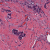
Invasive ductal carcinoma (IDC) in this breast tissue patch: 1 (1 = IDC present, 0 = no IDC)